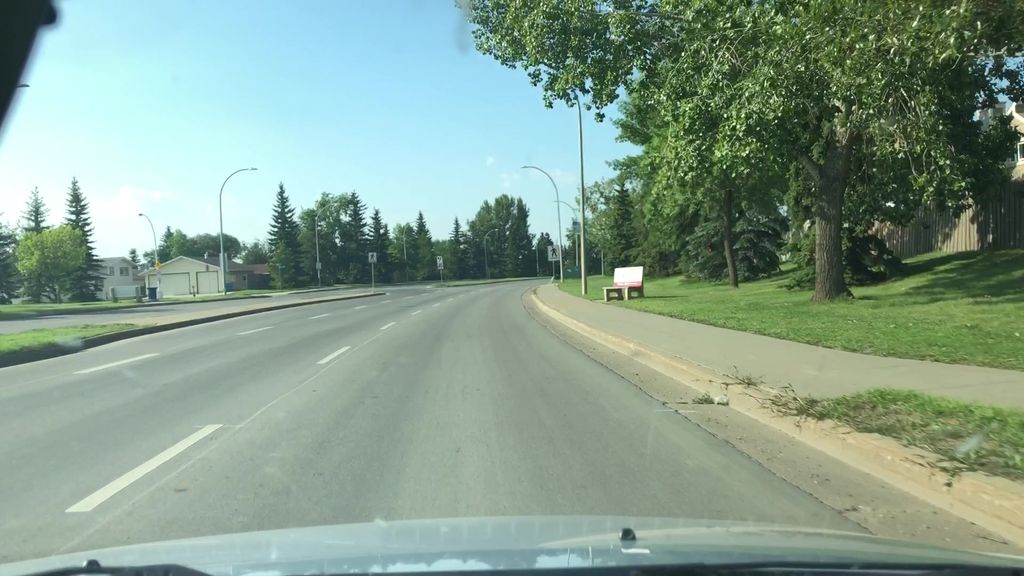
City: edmonton